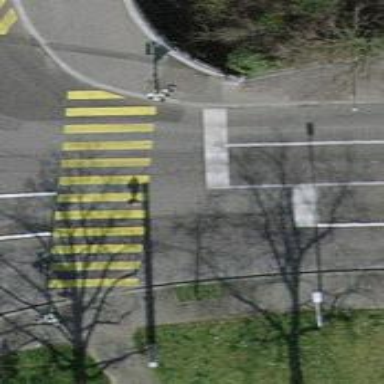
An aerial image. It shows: Road with traffic signals.